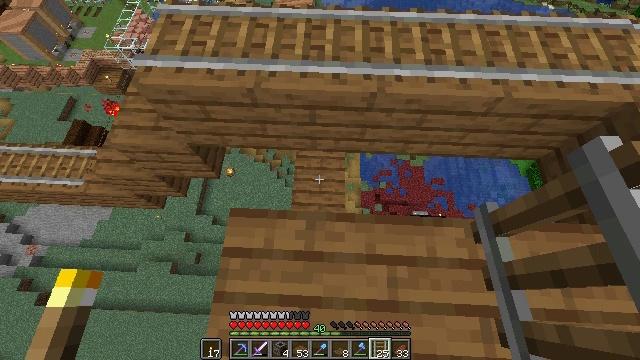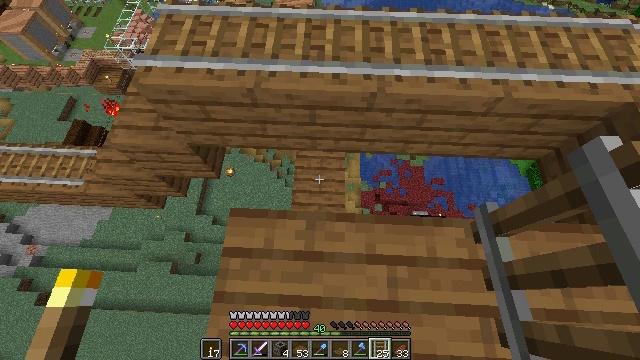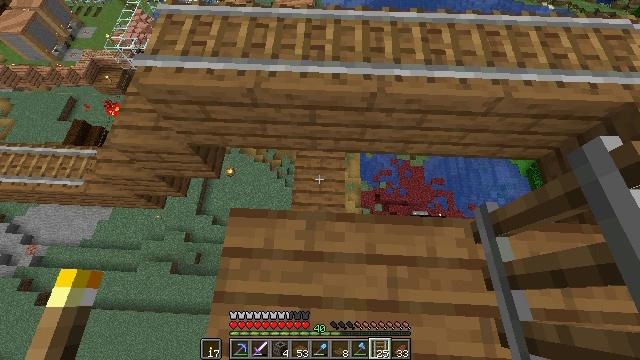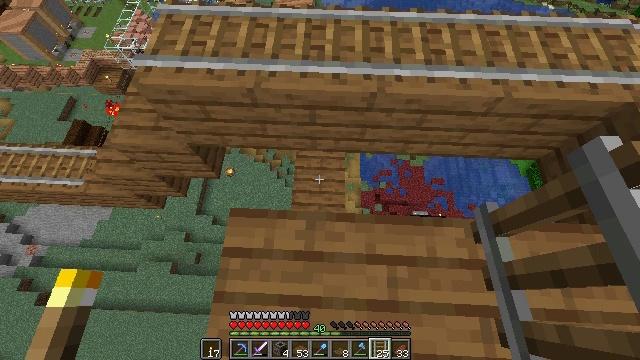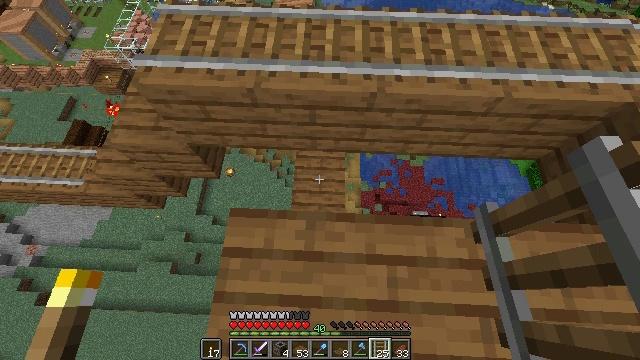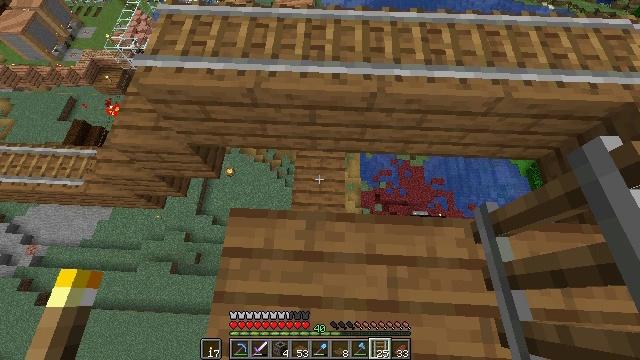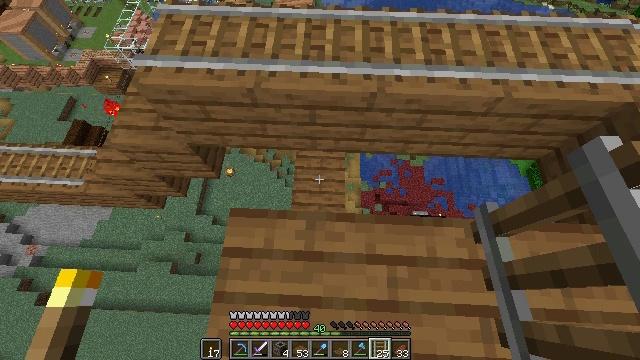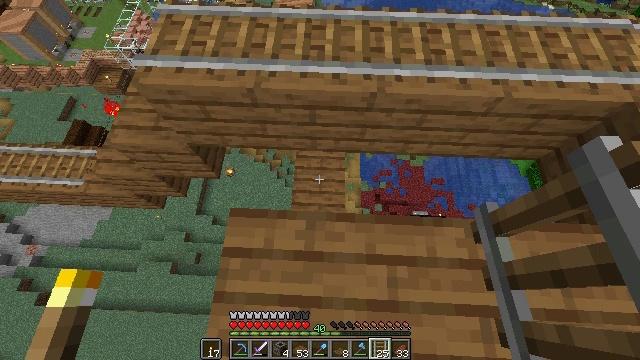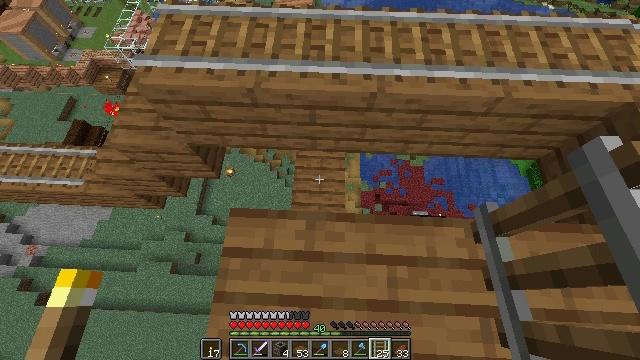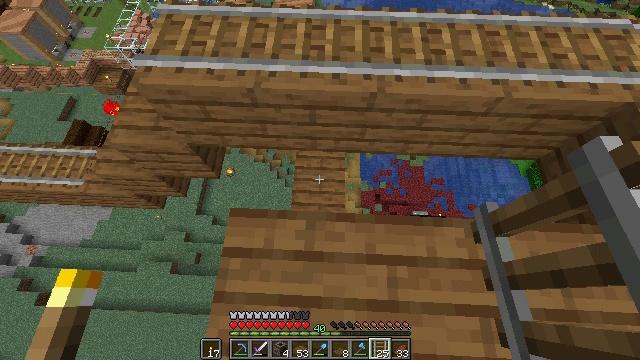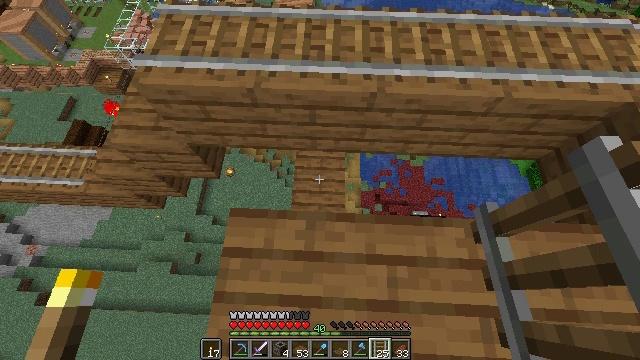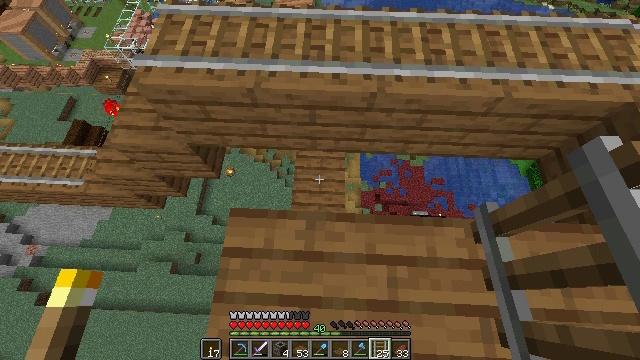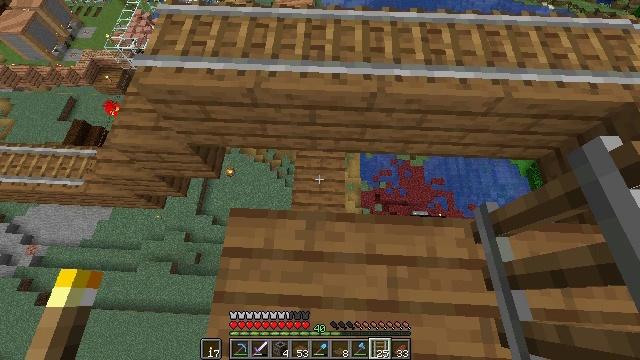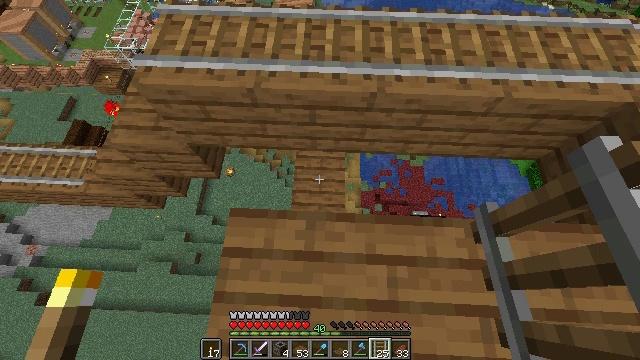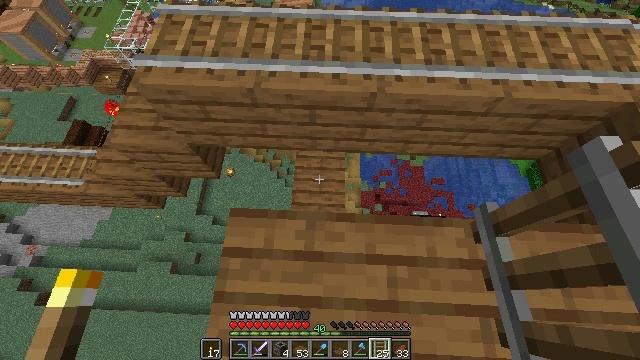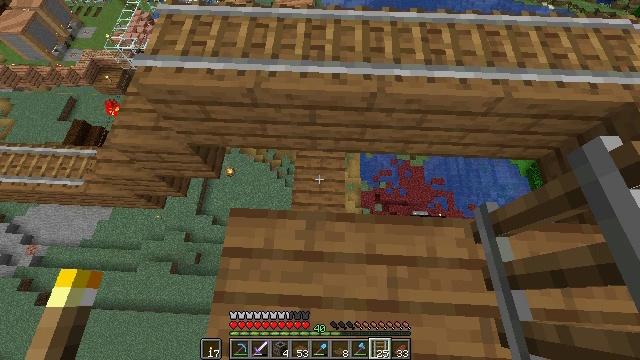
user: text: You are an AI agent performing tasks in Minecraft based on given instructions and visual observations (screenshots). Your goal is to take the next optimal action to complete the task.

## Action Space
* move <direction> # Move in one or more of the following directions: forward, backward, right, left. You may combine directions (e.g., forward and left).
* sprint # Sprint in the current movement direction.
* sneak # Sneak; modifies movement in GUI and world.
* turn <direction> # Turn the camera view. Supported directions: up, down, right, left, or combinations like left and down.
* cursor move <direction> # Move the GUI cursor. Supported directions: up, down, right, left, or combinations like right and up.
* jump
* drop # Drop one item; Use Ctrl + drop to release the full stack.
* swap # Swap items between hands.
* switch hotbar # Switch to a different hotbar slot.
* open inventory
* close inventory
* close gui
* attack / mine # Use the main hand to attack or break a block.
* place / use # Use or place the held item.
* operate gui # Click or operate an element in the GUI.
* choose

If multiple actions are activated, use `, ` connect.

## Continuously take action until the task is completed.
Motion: motion action
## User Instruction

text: Open a crafting table and make a rabbit stew.
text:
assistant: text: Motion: no_op
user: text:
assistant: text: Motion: no_op
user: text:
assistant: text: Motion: no_op
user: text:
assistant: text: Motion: no_op
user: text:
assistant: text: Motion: no_op
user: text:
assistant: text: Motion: no_op
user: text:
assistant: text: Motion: no_op
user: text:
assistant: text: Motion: no_op
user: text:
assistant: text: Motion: no_op
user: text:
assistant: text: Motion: no_op
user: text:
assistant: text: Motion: no_op
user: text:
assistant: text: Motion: no_op
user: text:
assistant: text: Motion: no_op
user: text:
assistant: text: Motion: no_op
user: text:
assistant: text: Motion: no_op
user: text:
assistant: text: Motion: no_op
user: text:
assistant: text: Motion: no_op
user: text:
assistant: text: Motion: no_op
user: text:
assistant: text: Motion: no_op
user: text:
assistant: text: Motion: no_op
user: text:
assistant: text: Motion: no_op
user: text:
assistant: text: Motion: no_op
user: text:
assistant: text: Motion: no_op
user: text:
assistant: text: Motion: no_op
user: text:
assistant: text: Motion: no_op
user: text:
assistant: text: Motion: no_op
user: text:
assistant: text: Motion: no_op
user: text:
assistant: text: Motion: no_op
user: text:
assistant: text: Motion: no_op
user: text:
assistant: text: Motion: no_op